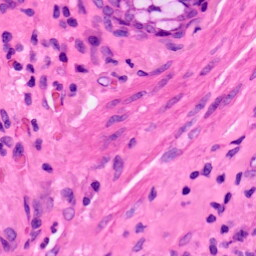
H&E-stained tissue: Lung